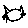
Label: cat